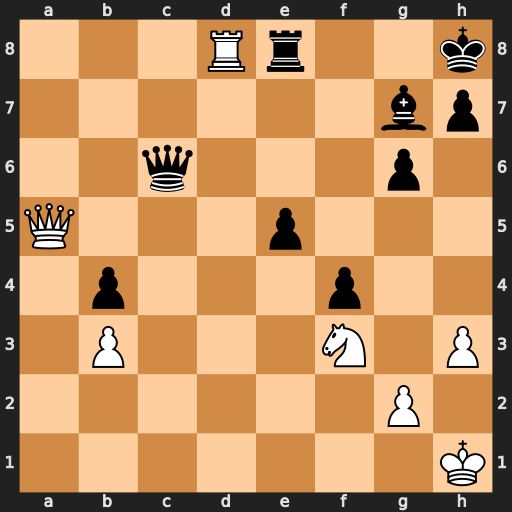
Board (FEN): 3Rr2k/6bp/2q3p1/Q3p3/1p3p2/1P3N1P/6P1/7K
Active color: w
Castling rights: -
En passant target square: -
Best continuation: Nxe5 Bf6 Nxc6